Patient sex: F
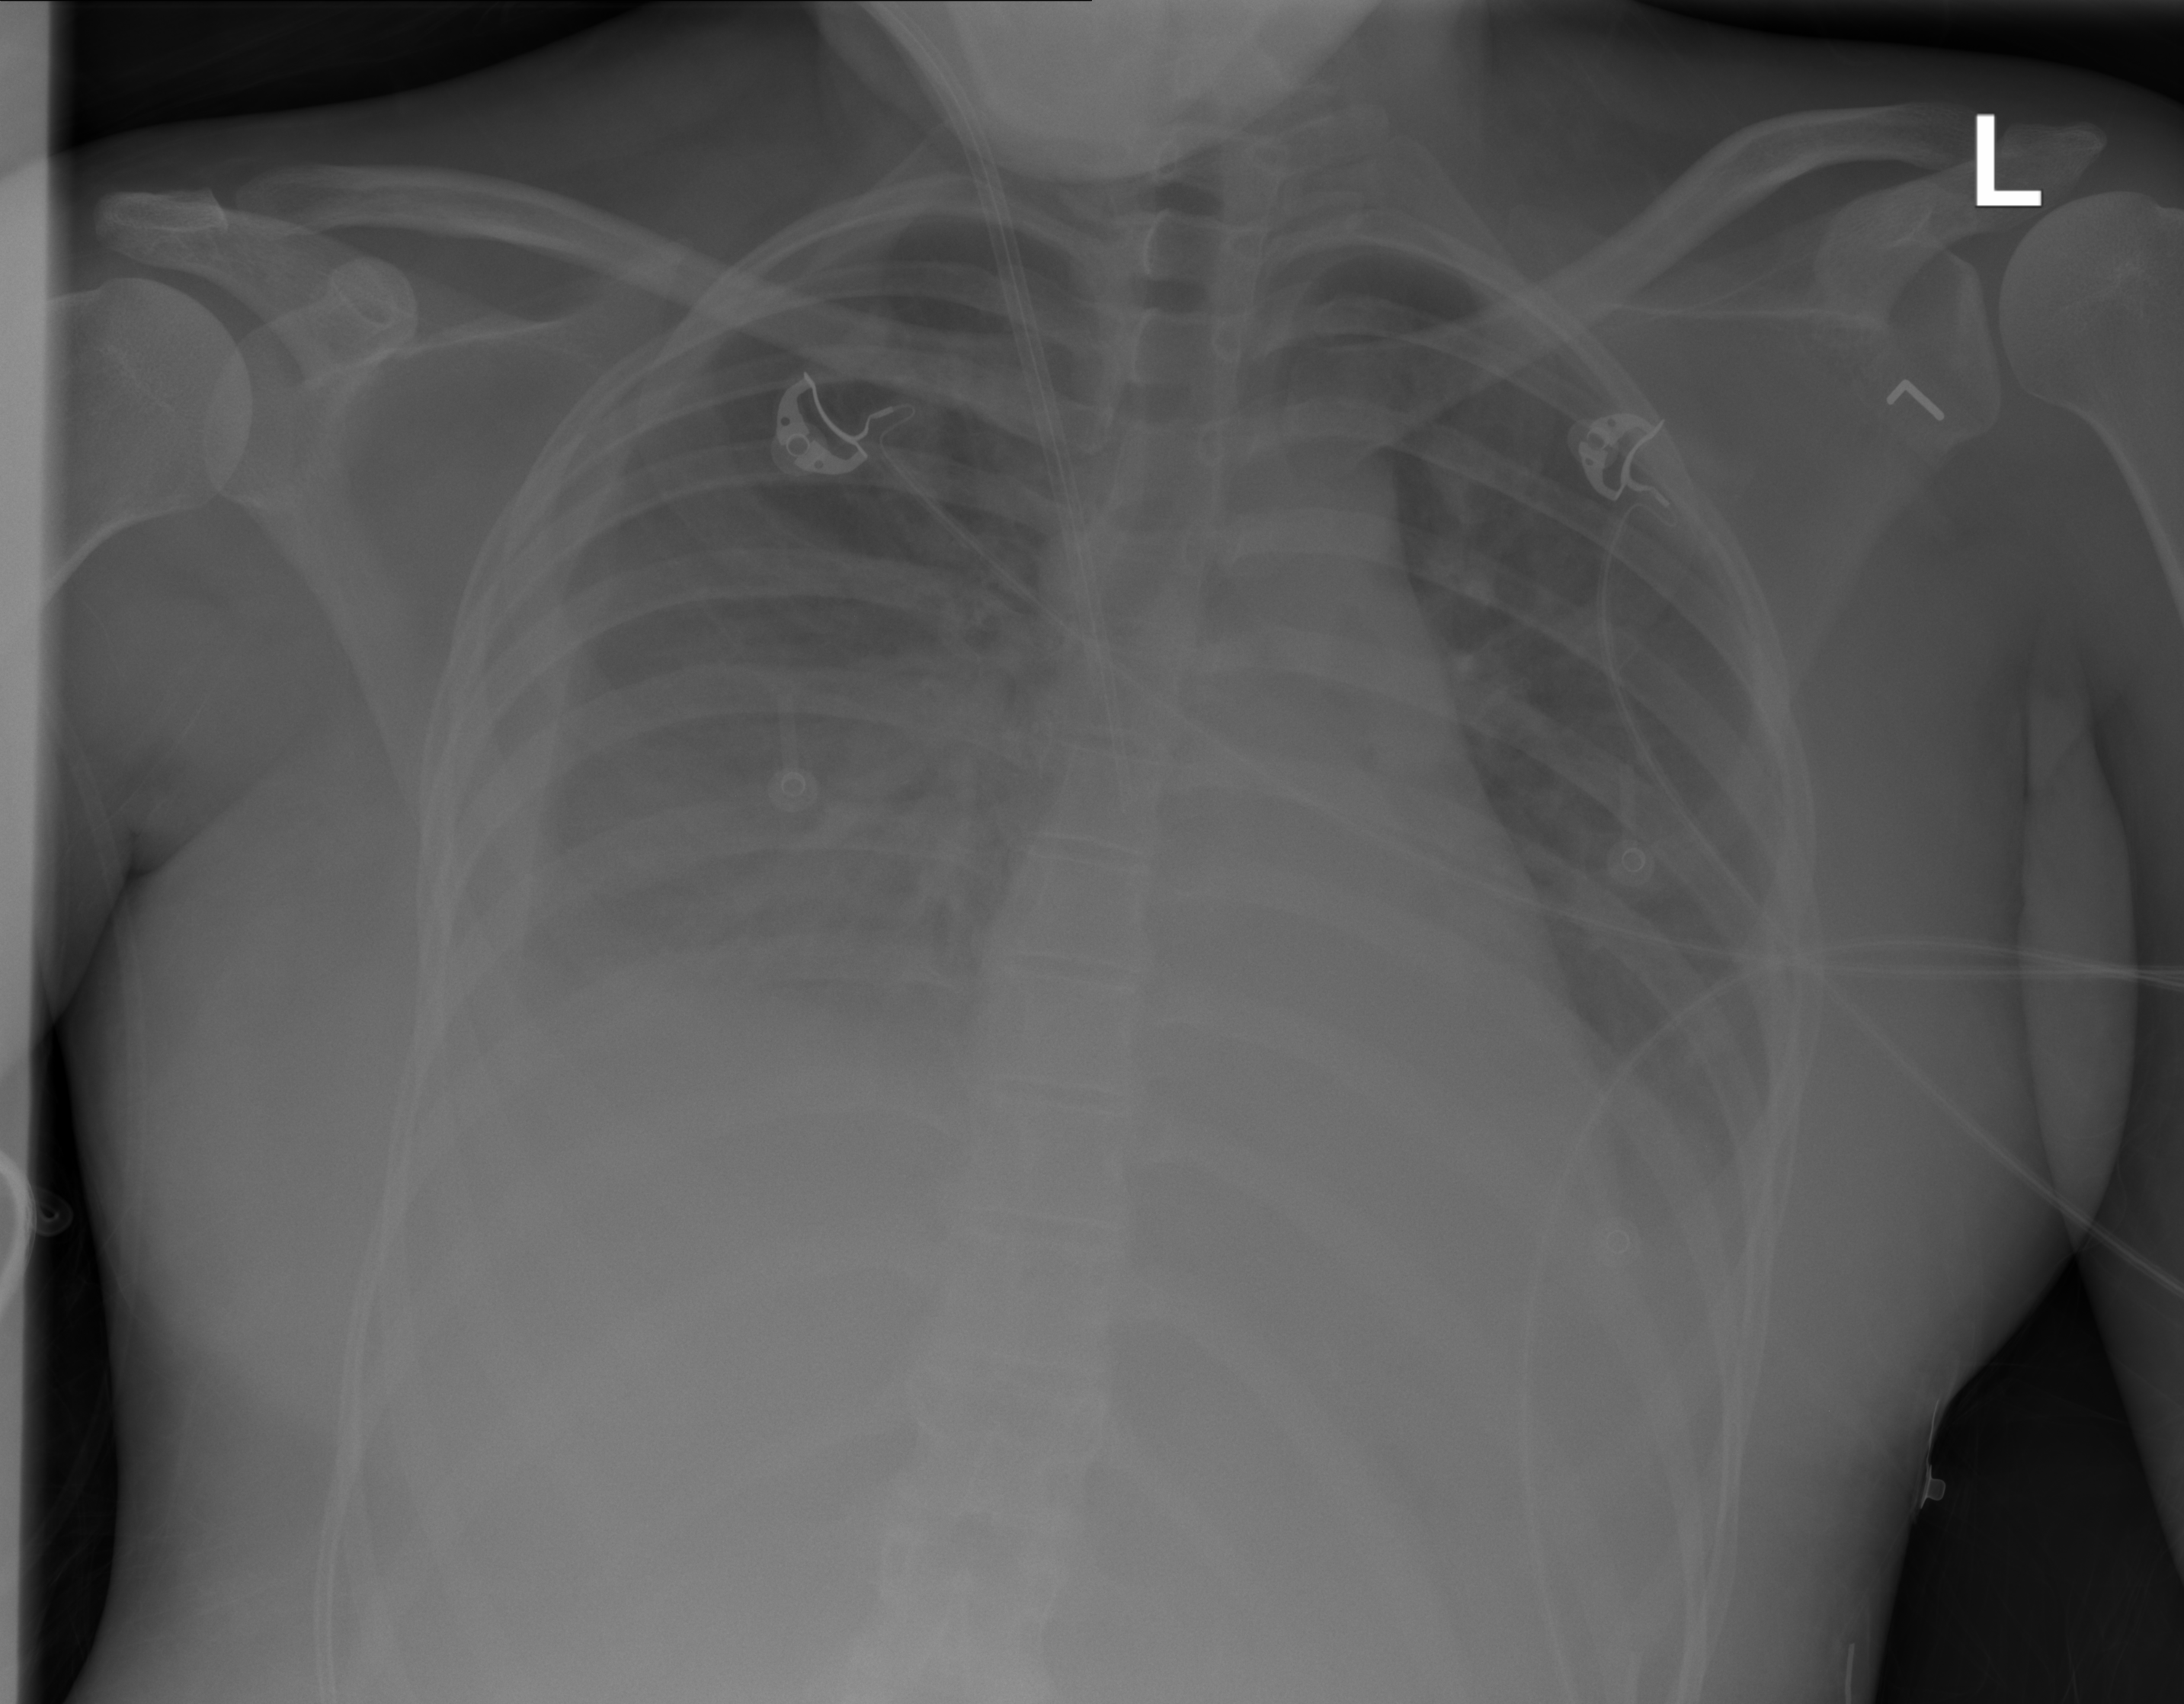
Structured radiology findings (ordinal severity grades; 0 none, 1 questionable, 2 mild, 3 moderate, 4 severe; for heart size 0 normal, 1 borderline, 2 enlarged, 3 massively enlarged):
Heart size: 0
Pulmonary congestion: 0
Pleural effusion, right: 2
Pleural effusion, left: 2
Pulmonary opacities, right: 3
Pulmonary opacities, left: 0
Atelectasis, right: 2
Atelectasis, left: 2